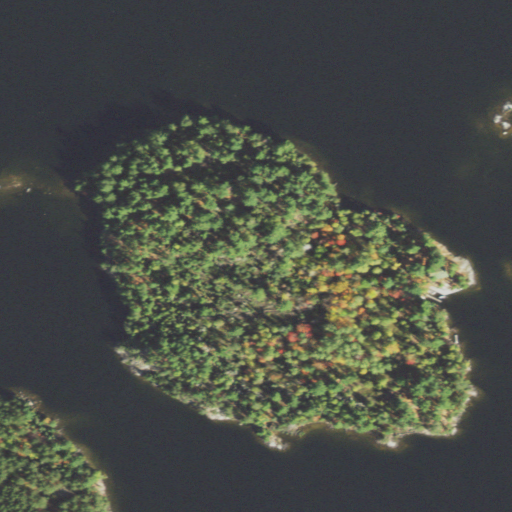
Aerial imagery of island in Minnesota named Honeymoon Island containing open water, evergreen forest, mixed forest, herbaceous wetlands, and grassland